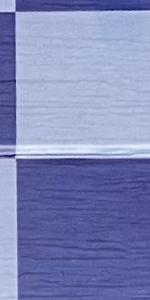
Label: Empty